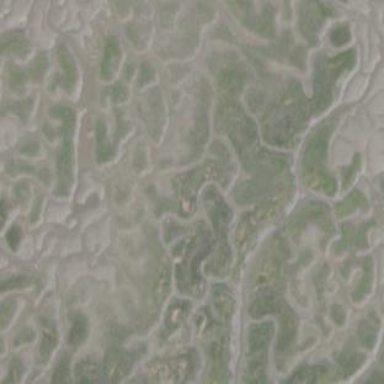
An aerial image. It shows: Marsh wetland with tidal influence.